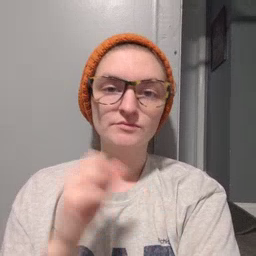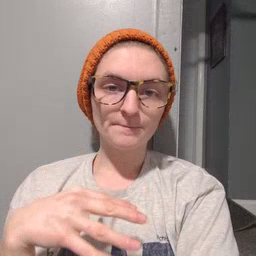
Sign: drop